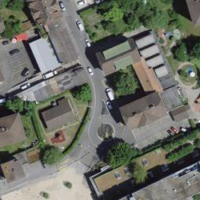
EUNIS habitat code: 54
Species observed at this site:
Rosa arvensis